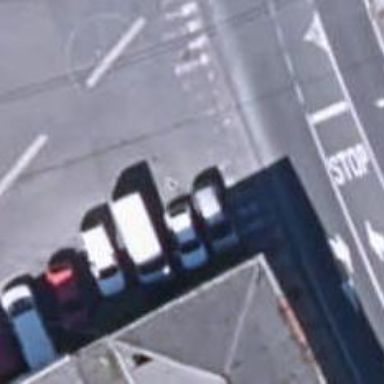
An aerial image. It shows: Crossing on footway marked with zebra stripes.